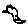
Label: bird